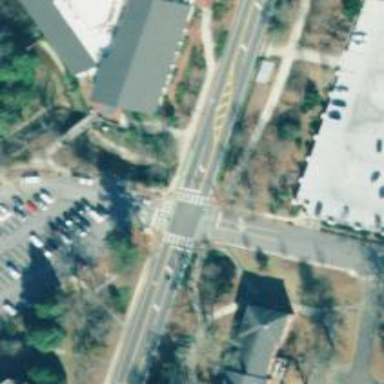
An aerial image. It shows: Secondary road with separate asphalt sidewalk.